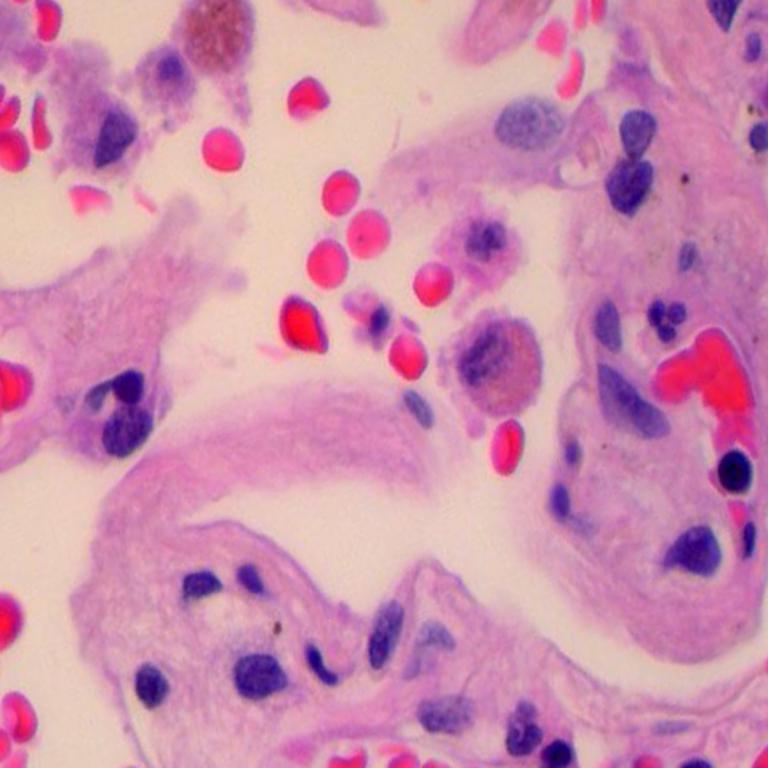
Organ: lung
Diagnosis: benign